Question: With the screenshot and the code below I am trying to get the 'Delete Button' to only show to the owner of the wall post. I am logged in as Michael Grigsby and as you can tell from the screenshot that the first wall post is hiding the 'Delete Button' but the rest are showing even when it comes to the Mike Wyatt post which I should not have ownership of.
I cannot figure out why this is being caused. I have two possibilities; either I have to loop through the wall posts in jQuery, or my SQL statement is not written right. Any ideas as to why this is acting this way?

PHP and jQuery Code:
'''
<?php $this->load->helper('date');
$userid = $this->session->userdata('userid');
$query = $this->db->query("SELECT * FROM churchMembers WHERE cMuserId = '{$userid}'");
$row = $query->row();
if ($query->num_rows() != 0) {
$membersChurchId = $row->cMchurchId;
$query2 = $this->db->query("SELECT wp.idwallPosts, wp.entryData, wp.entryCreationDateTime, u.firstname, u.lastname, u.userid, u.defaultImgURI FROM users u
INNER JOIN wallPosts wp ON wp.postingUserid = u.userid
WHERE wp.wpChurchId = '{$membersChurchId}' ORDER BY wp.idwallPosts DESC LIMIT 200");
foreach ($query2->result() as $row) { ?>
<?php // the following php is the bootstrapper for the wall
if ($userid != $row->userid) { ?>
<script type="text/javascript">
$(document).ready(function() {
$("#delPost").remove();
});
</script>
<?php } ?>
'''
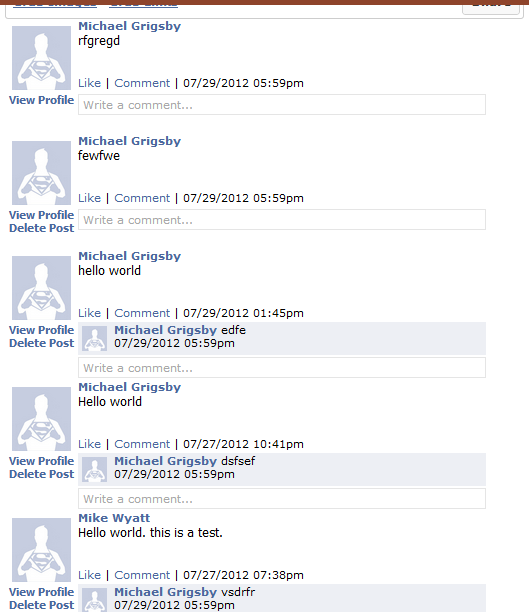
Answer: I'm looking at this:
'''
$("#delPost").remove();
'''
...and thinking that you probably have 'id="delPost"' on every item. A common misunderstanding about 'id' attributes is that you can re-use them, but you can't. There can only be one element per page with 'id="delPost"' (<URL>.
Anyways, your script is only reading the first one, as demonstrated by <URL>.
There are many ways to approach this but here's what I suggest: Instead of hiding or removing them with javascript, just don't output them at all with your PHP code.